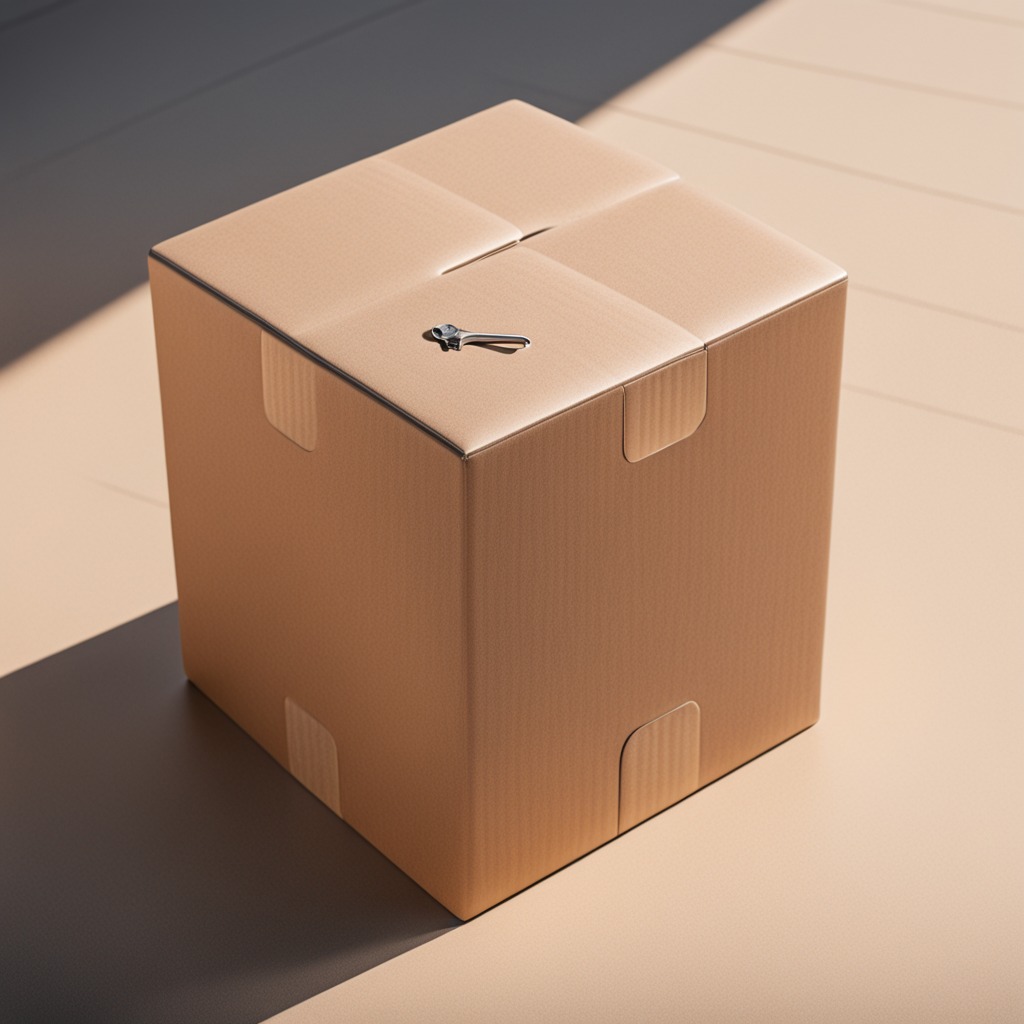
An wrench is lying on the cardboard box surface in an outdoor workshop during daytime bright natural light soft shadows slightly creased but